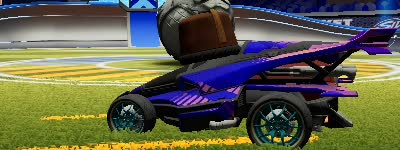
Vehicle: aftershock